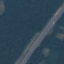
Land use / land cover: Highway